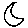
Label: moon